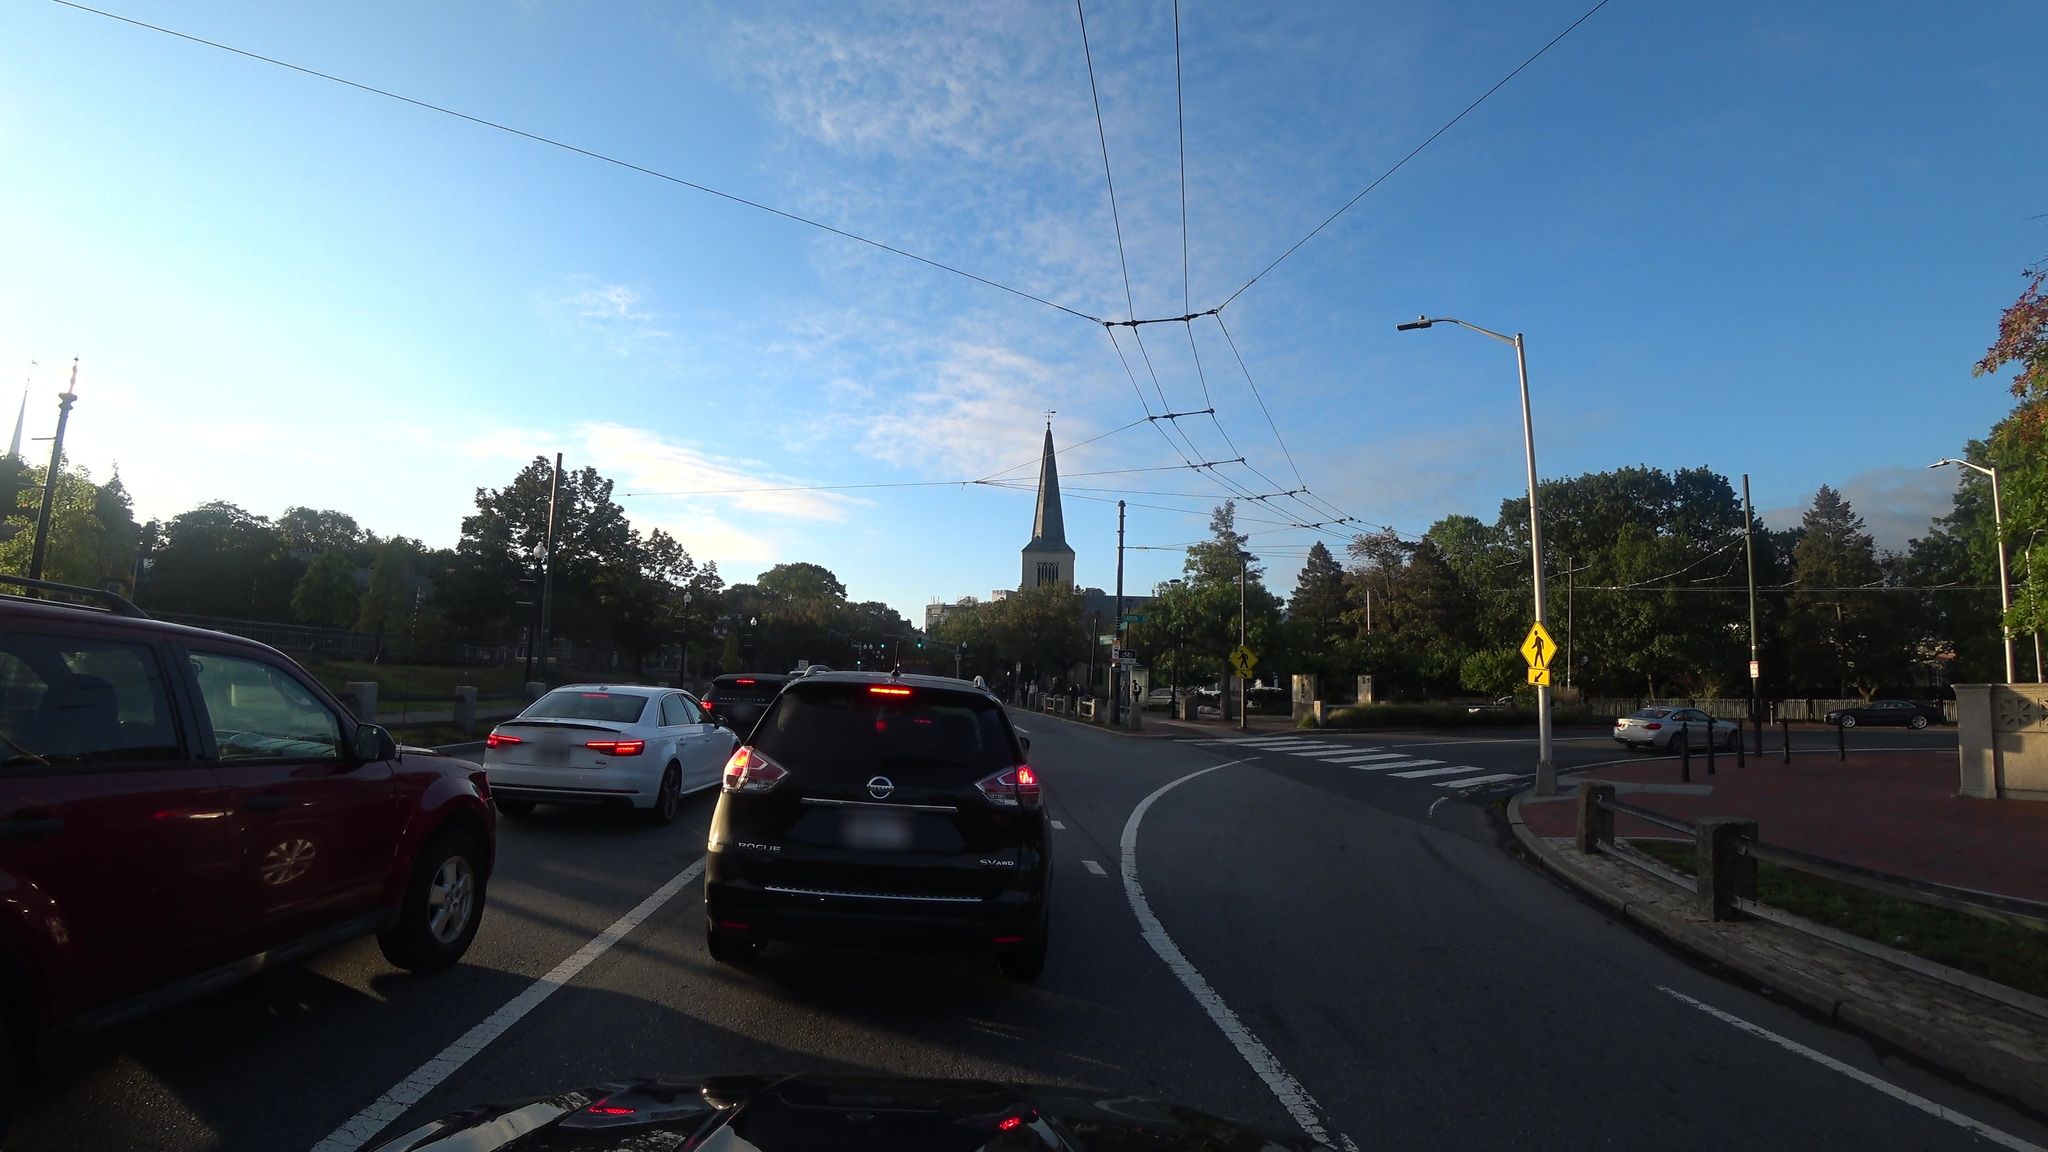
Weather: clear
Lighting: day
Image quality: good
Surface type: driving surface
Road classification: primary
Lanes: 4
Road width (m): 16.5
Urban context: urban centre
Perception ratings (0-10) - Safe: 1.32, Lively: 8.58, Beautiful: 4.84, Boring: 2.76, Depressing: 2.76, Wealthy: 6.43